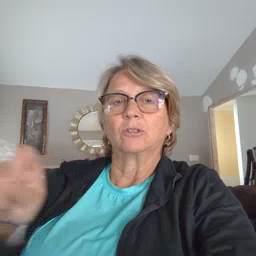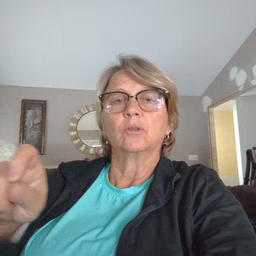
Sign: pencil